Question: ---
I'm trying to create a Backgroud-Shape for my App. For This I created a gradient witch starts in the middle, but I want that it starts on the right side. You can imagine you this like the gradient comes in from the right side.
---
What do I need to change in my Shape or Gradient that this works?
---
'''
<?xml version="1.0" encoding="utf-8"?>
<shape xmlns:android="http://schemas.android.com/apk/res/android"
android:shape="rectangle">
<gradient android:gravity="right" android:type="radial" android:gradientRadius="280"
android:startColor="#FFFFFF" android:endColor="#CBCBCB" /><!-- #e0dede" -->
</shape>
'''
---
This how it looks at the moment!

Like you see the gradient is in the middle, I want that exactly this gradient starts from the right side into the middle of the screen.
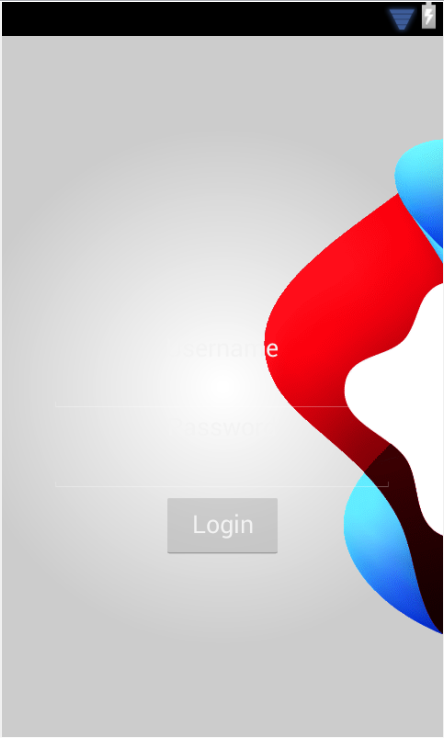
Answer: Try this and see the magic:
'''
<?xml version="1.0" encoding="utf-8"?>
<shape xmlns:android="http://schemas.android.com/apk/res/android"
android:shape="rectangle">
<gradient android:layout_gravity="right" android:type="radial" android:gradientRadius="280"
android:centerX="100%" android:centerY="50%"
android:startColor="#FFFFFF" android:endColor="#CBCBCB" /><!-- #e0dede" -->
</shape>
'''
Tags 'android:centerX' and 'android:centerY' lets you start your gradient from any point on your screen.You just need to give related % values as i did here.It worked like magic for me!
I didn't change other tags settings of your code but you will have to change the radius as per how much white portion you need to make visible.
Hope,It helped.